Field crop: maize
Growth stage: 2
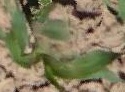
Species: maize